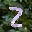
Label: 2